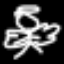
Label: angel